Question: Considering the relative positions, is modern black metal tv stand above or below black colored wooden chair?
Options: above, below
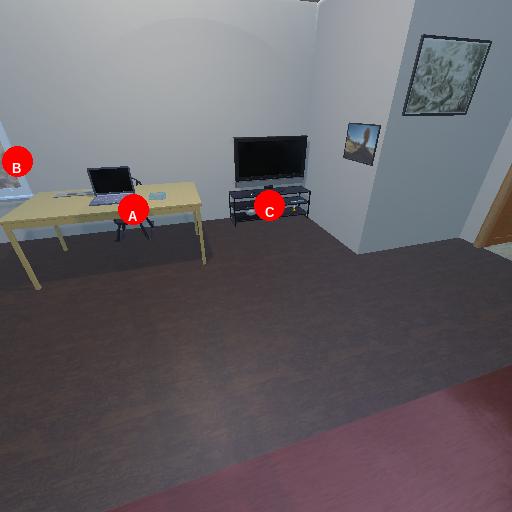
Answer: above